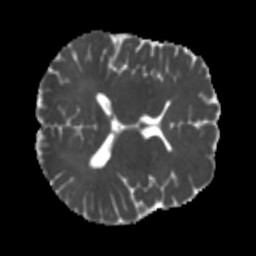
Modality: MD
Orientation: axial
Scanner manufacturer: siemens
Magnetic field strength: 3 T
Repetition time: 4 s
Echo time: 0.0594 s